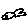
Label: fish